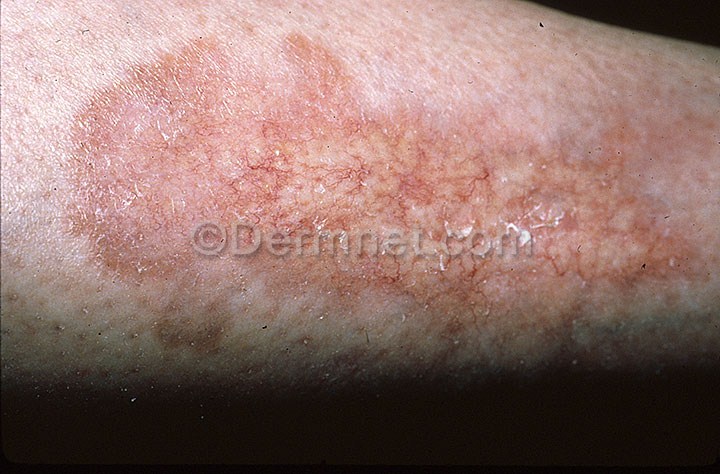
Disease: Systemic Disease